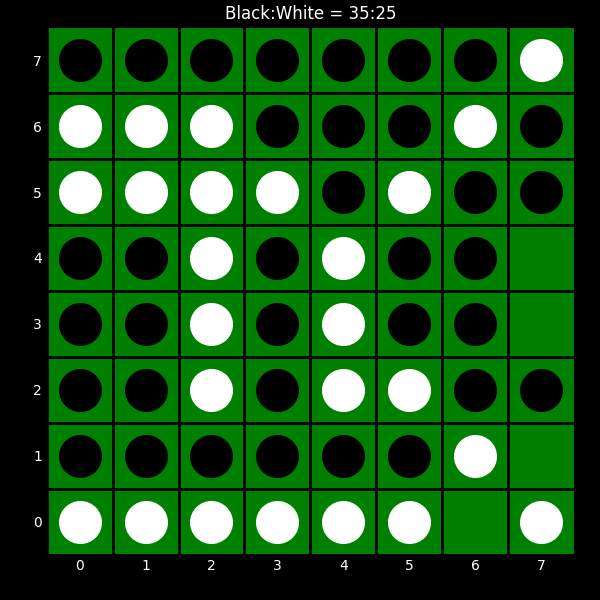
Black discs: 35
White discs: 25